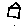
Label: house